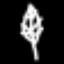
Label: leaf